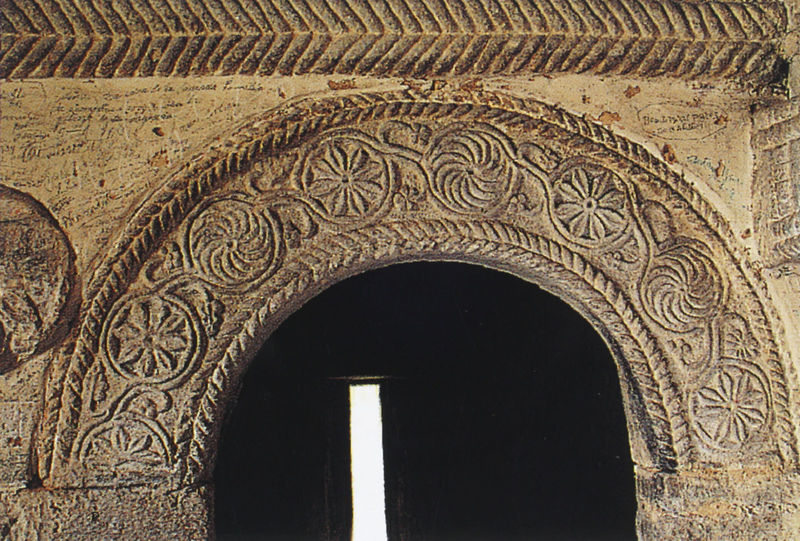
Titel: San Miguel de Lillo, Umgebung Oviedo
Standort: Oviedo, San Miguel de Lillo (EU - E)
Schlagwörter: blätter, dunkel, blumen, fenster, licht, säule, säulen, tür, blüten, haus, muster, ornament, architektur, stein, sonne, blatt, kreis, rund, ranken, relief, düster, bogen, mauer, rundbogen, zopf, inschrift, floral, ornamente, durchgang, tor, halle, eingang, gang, reste, antike, durchblick, torbogen, kreise, ranke, portal, geflochten, antik, verschlungen, mittelalter, romanik, ornamentik, rosetten, symbole, friese, bogenfeld, spalt, byzanz, byzantinisch, halbrelief, steinbogen, graffiti, türsturz, grafitti, romanische kunst, protoromanik, tsnkrn, freise